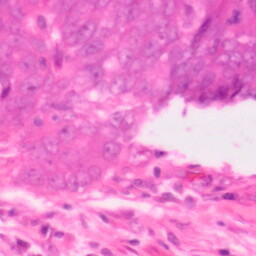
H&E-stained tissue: Colon